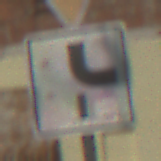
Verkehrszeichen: VerlaufVorfahrtsstrasse10
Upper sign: VorfahrtGewaehren
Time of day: Midday
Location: Outdoor (Suburban)
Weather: PartlyCloudy
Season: NotSpecified
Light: Natural